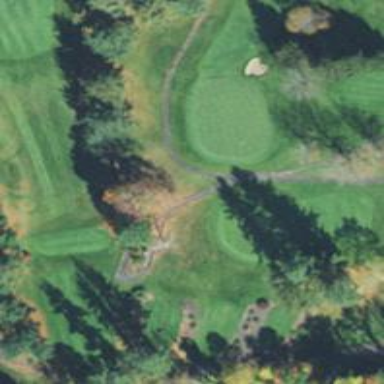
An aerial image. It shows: Path for both road and golf.